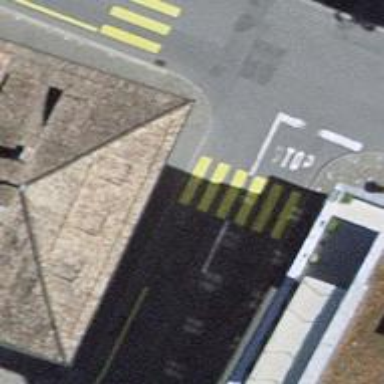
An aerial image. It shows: Zebra crossing on the road.